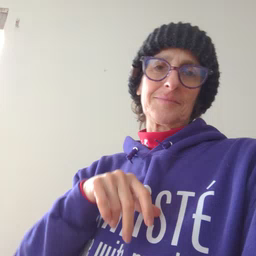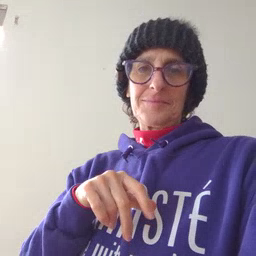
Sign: black